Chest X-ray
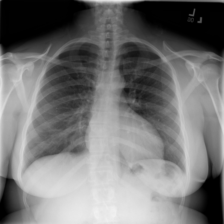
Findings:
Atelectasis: negative
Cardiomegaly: negative
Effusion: negative
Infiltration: positive
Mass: negative
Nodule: negative
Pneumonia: negative
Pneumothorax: negative
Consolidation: negative
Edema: negative
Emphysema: negative
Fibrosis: negative
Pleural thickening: negative
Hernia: negative